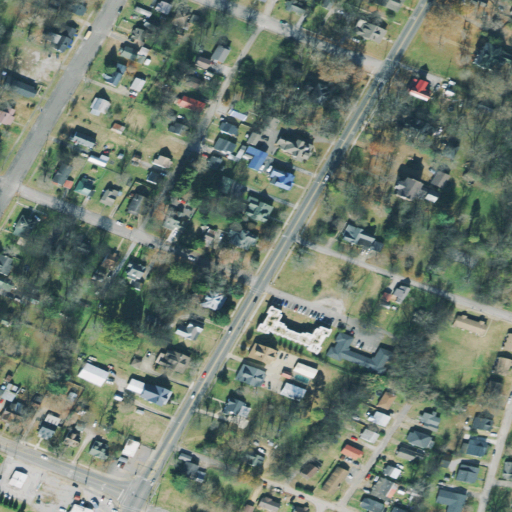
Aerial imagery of mountain in Tennessee named Institute Hill containing low intensity development, open development, medium intensity development, deciduous forest, mixed forest, high intensity development, and pasture